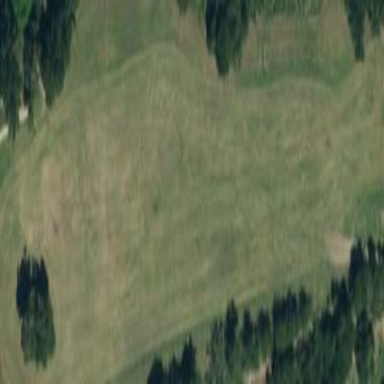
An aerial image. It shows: Golf fairway surrounded by grass.